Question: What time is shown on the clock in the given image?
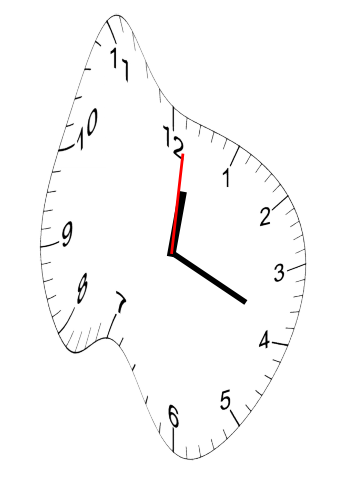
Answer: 12:19:01